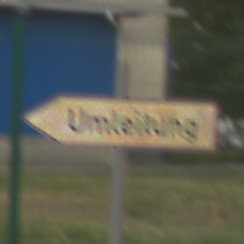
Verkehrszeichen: UmleitungswegweiserLinksweisend
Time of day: MorningAfternoon
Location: Outdoor (Suburban)
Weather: PartlyCloudy
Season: NotSpecified
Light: Natural